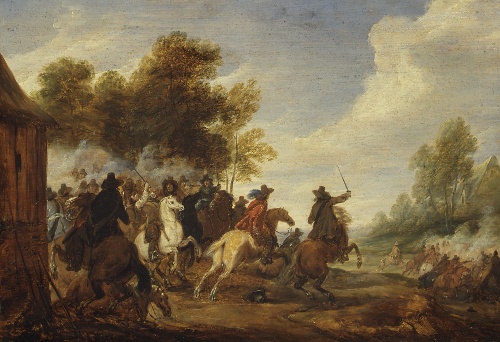
Title: A Cavalry Engagement
Artist: Adam Frans van der Meulen
Artist bio: Flemish, Brussels 1632–1690 Paris
Object type: Painting
Classification: Paintings
Medium: Oil on wood
Dimensions: 8 5/8 x 12 1/2 in. (21.9 x 31.8 cm)
Department: European Paintings
Credit line: Purchase, 1871
Accession year: 1871
Repository: Metropolitan Museum of Art, New York, NY
Tags: Horses|Men|Landscapes